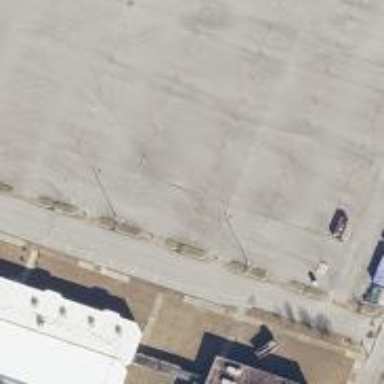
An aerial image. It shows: Parking space.